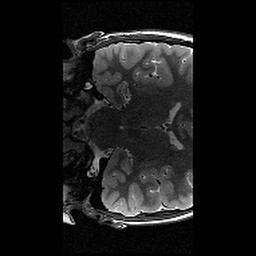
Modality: T2w
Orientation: coronal
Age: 10
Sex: male
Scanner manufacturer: siemens
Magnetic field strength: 3 T
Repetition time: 9.23 s
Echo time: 0.067 s